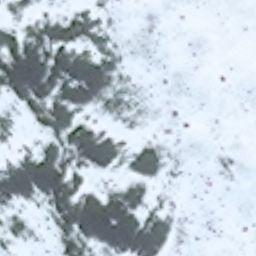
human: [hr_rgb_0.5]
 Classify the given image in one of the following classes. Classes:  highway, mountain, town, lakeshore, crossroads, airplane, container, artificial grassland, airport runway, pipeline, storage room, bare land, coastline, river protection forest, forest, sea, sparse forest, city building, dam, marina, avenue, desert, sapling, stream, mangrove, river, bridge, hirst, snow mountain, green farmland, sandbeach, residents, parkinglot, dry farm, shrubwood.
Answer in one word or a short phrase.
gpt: snow mountain